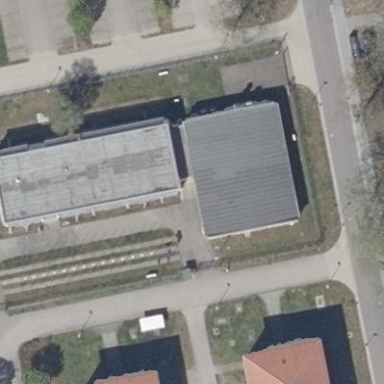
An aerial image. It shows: Part of building.